Interaction volume radius: 10 \u00c5
Interaction volume height: 25 \u00c5
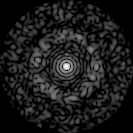
Disorder parameter: 0.8495